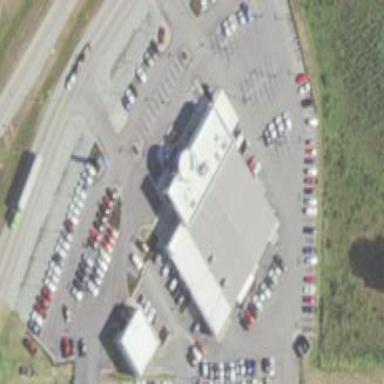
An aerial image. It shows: Commercial building.